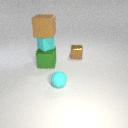
small cyan rubber sphere to the left of small brown metal cube